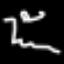
Label: squiggle